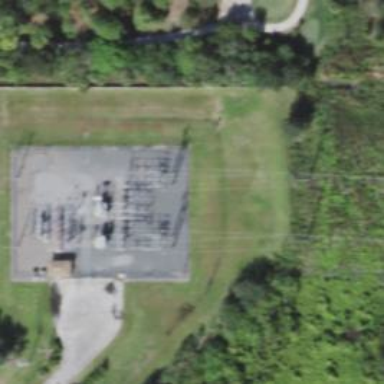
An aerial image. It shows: Switch for power supply.